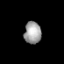
Tissue: prostate
Cell type: Epithelial cells
Senescence score: 0.2722
Nuclear area (px): 366
Mean DAPI intensity: 160.921